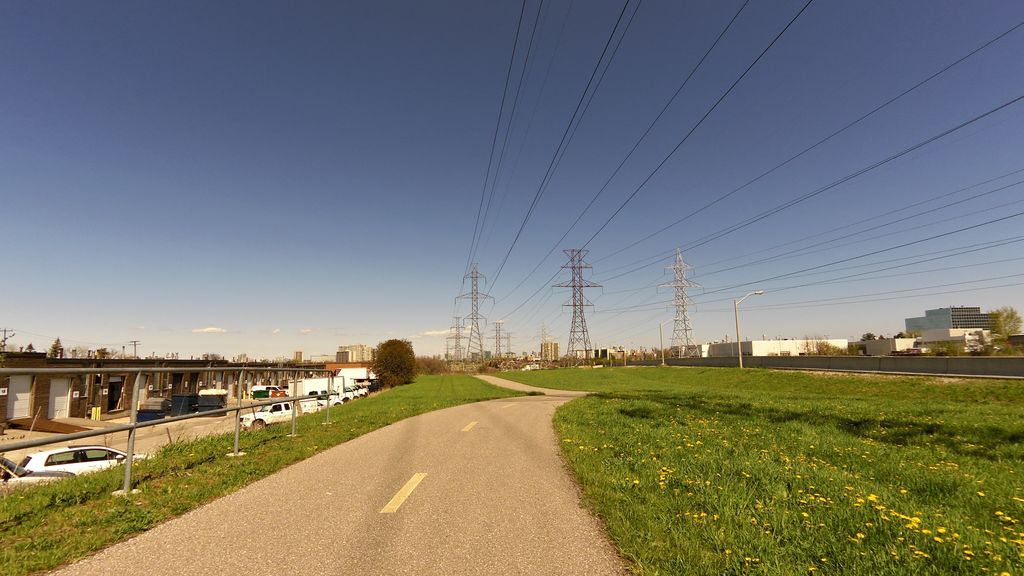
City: toronto